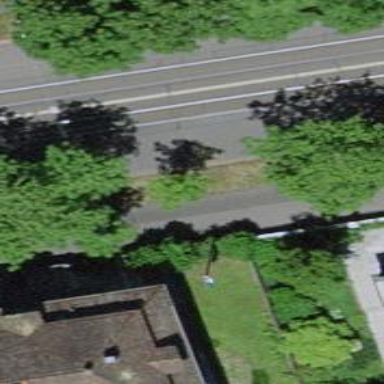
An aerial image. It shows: Avenue lined with broadleaved deciduous trees.